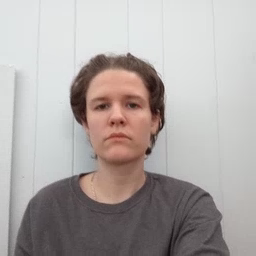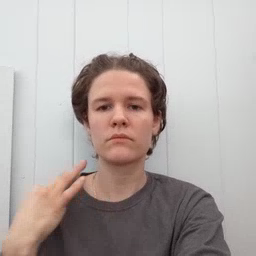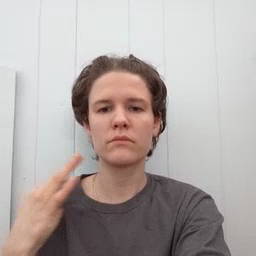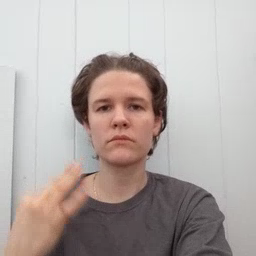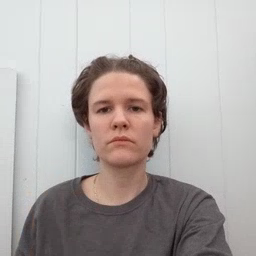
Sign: shirt